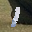
Label: 1